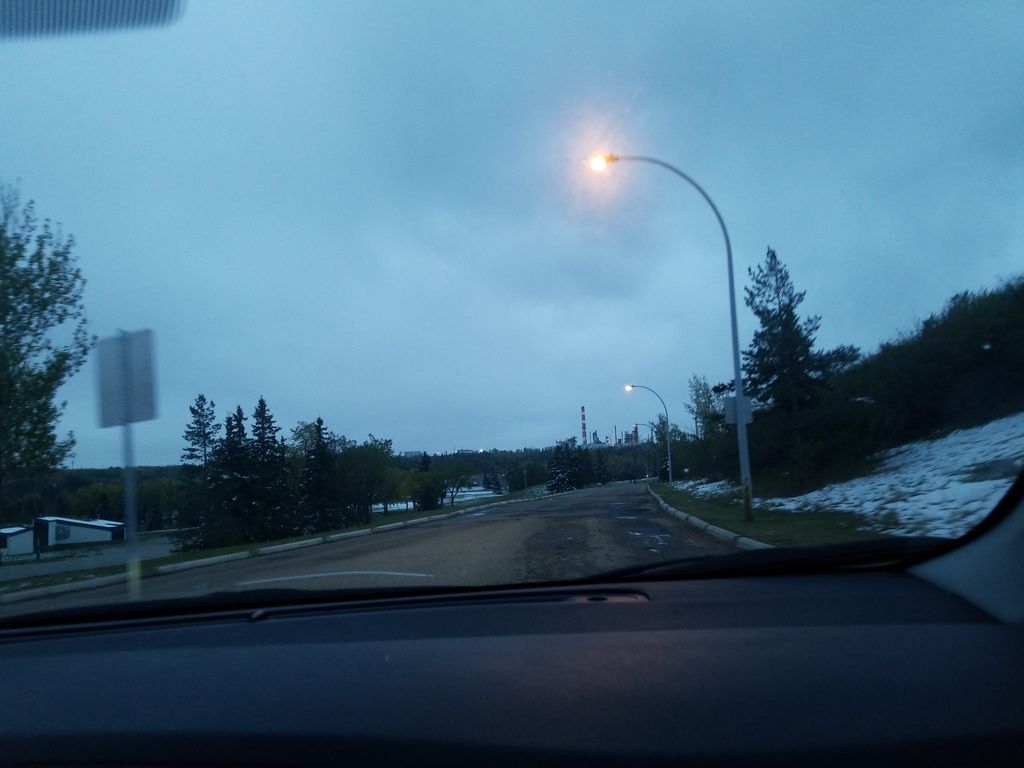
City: edmonton